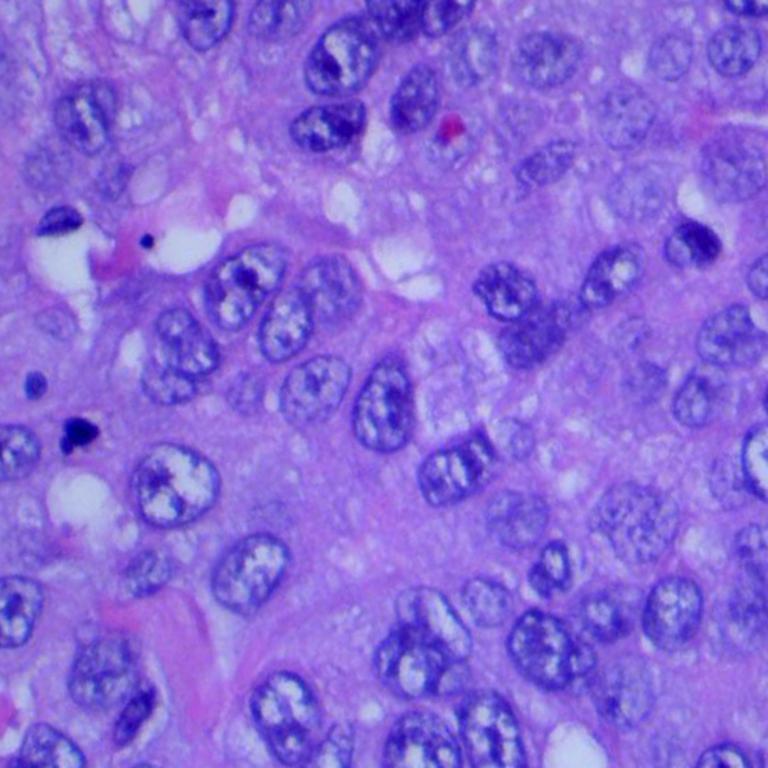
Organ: lung
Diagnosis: squamous carcinomas